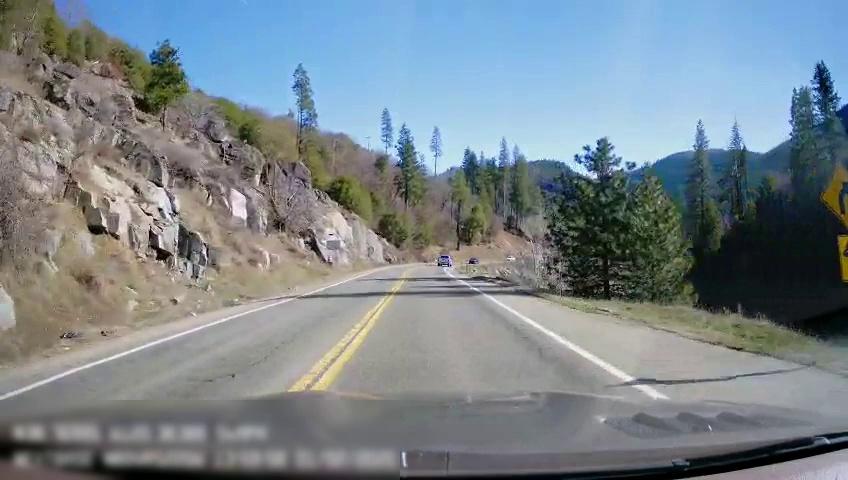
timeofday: Day
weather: Sunny
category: Drivable Space
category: Drivable Space
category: Vehicles | Truck
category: Vehicles | Car
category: Lanes | Opposite Lane
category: Lanes | Current Lane
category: Lanes | Opposite Lane
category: Lanes | Current Lane
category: Traffic | Signs
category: Traffic | Signs